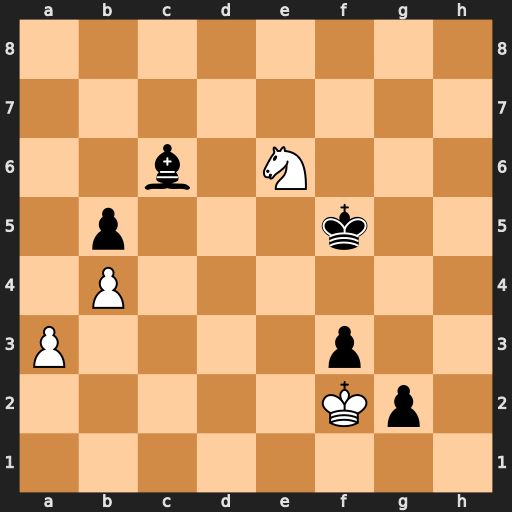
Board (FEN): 8/8/2b1N3/1p3k2/1P6/P4p2/5Kp1/8
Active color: w
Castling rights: -
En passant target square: -
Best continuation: Nd4+ Ke4 Nxc6 Kd3 Ne5+ Kc2 Nxf3 g1=Q+ Kxg1